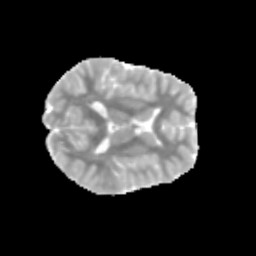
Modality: MD
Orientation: axial
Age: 11
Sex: female
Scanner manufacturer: siemens
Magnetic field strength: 3 T
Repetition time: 3.8 s
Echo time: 0.07 s